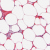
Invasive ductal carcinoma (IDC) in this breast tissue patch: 0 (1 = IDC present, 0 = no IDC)